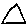
Label: triangle